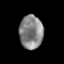
Tissue: prostate
Cell type: T cells
Senescence score: 0.3523
Nuclear area (px): 771
Mean DAPI intensity: 134.243